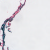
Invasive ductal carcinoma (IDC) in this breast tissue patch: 0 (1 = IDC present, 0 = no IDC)